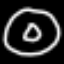
Label: donut